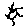
Label: sun